Question: I am trying to create app which is match text with appropriate images by pointing with line.
I want to create app exactly same which is shown in the below image:

can any one please give me an idea?
This is my main class:
'''
public class MatchActivity extends Activity {
ArrayAdapter<String> listadapter;
float x1;
float y1;
float x2;
float y2;
@Override
public void onCreate(Bundle savedInstanceState) {
super.onCreate(savedInstanceState);
setContentView(R.layout.main);
String[] s1 = { "smiley1", "smiley2", "smiley3" };
ListView lv = (ListView) findViewById(R.id.text_list);
ArrayList<String> list = new ArrayList<String>();
list.addAll(Arrays.asList(s1));
listadapter = new ArrayAdapter<String>(this,R.layout.rowtext, s1);
lv.setAdapter(listadapter);
GridView gv = (GridView) findViewById(R.id.image_list);
gv.setAdapter(new ImageAdapter(this));
lv.setOnItemClickListener(new OnItemClickListener() {
public void onItemClick(AdapterView<?> arg0, View v, int arg2,
long arg3){
x1=v.getX();
y1=v.getY();
Log.d("list","text positions x1:"+x1+" y1:"+y1);
}
});
gv.setOnItemClickListener(new OnItemClickListener() {
public void onItemClick(AdapterView<?> arg0, View v, int arg2,
long arg3){
DrawView draw=new DrawView(MatchActivity.this);
x2=v.getX();
y2=v.getY();
draw.position1.add(x1);
draw.position1.add(y1);
draw.position2.add( x2);
draw.position2.add(y2);
Log.d("list","image positions x2:"+x2+" y2:"+y2);
LinearLayout ll=LinearLayout)findViewById(R.id.draw_line);
ll.addView(draw);
}
});
}
}
'''
This is my drawing class to draw a line:
'''
public class DrawView extends View {
Paint paint = new Paint();
private List<Float> position1=new ArrayList<Float>();
private List<Float> position2=new ArrayList<Float>();;
public DrawView(Context context) {
super(context);
invalidate();
Log.d("drawview","In DrawView class position1:"+position1+" position2:"+position2) ;
}
@Override
public void onDraw(Canvas canvas) {
super.onDraw(canvas);
Log.d("on draw","IN onDraw() position1:"+position1+" position2:"+position2);
assert position1.size() == position2.size();
for (int i = 0; i < position1.size(); i += 2) {
float x1 = position1.get(i);
float y1 = position1.get(i + 1);
float x2 = position2.get(i);
float y2 = position2.get(i + 1);
paint.setColor(Color.BLACK);
paint.setStrokeWidth(3);
canvas.drawLine(x1,y1, x2,y2, paint);
}
}
}
'''
My layout main.xml file:
'''
<LinearLayout xmlns:android="http://schemas.android.com/apk/res/android"
xmlns:tools="http://schemas.android.com/tools"
android:layout_width="match_parent"
android:layout_height="match_parent"
android:gravity="center_horizontal">
<ListView
android:id="@+id/text_list"
android:layout_width="150dp"
android:layout_height="fill_parent"
/>
<LinearLayout
android:id="@+id/draw_line"
android:layout_width="150dp"
android:layout_height="fill_parent"
android:background="#cccccc" />
<GridView
android:id="@+id/image_list"
android:layout_width="150dp"
android:layout_height="wrap_content"
android:gravity="center_horizontal"
android:stretchMode="columnWidth"
android:verticalSpacing="10dp"
android:columnWidth="150dp"/>
</LinearLayout>
'''
My Logcat details:
First time selection of text and image:
'''
10-19 10:42:23.672: D/Text list(653): Clicking on text co-ordinates are:0.0 ,151.0
10-19 10:42:25.831: D/Image list(653): Clicking on image co-ordinates are:0.0 ,320.0
10-19 10:42:25.861: D/onDraw()(653): In onDraw() co-ordinates of text position:[0.0, 151.0] image position:[0.0, 320.0]
'''
Second time selection of text and image:
'''
10-19 10:42:58.512: D/Text list(653): Clicking on text co-ordinates are:0.0 ,302.0
10-19 10:43:00.144: D/Image list(653): Clicking on image co-ordinates are:0.0 ,0.0
10-19 10:43:00.303: D/onDraw()(653): In onDraw() co-ordinates of text position:[0.0, 151.0] image position:[0.0, 320.0]
'''
Third time selection of text and image:
'''
10-19 10:43:24.962: D/Text list(653): Clicking on text co-ordinates are:0.0 ,0.0
10-19 10:43:26.144: D/Image list(653): Clicking on image co-ordinates are:0.0 ,320.0
10-19 10:43:26.261: D/onDraw()(653): In onDraw() co-ordinates of text position:[0.0, 151.0] image position:[0.0, 320.0]
'''
Thanks in advance .
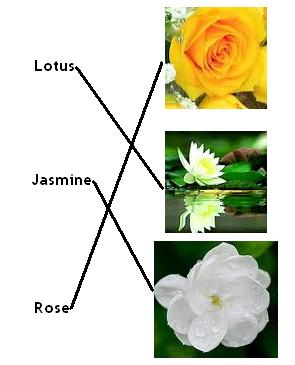
Answer: I would probably do this in a <URL>.
Some small comments on your code: Keep the variables that are local to methods in the methods, Float and float are automatically converted, and don't use arrays to represent objects that are better represented as classes (p1.getX() is more readable than p1.get(0)).
If you just want to draw lines between your points you can do something like this:
'''
public void onDraw(Canvas canvas) {
super.onDraw(canvas);
Log.d("on draw","on draw position1:"+position1+" position2:"+position2);
assert position1.size() == position2.size();
for (int i = 0; i < position1.size(); i += 2) {
float x1=position1.get(i);
float y1=position1.get(i+1);
float x2=position2.get(i);
float y2=position2.get(i+1);
paint.setColor(Color.BLACK);
paint.setStrokeWidth(3);
canvas.drawLine(x1,y1+75, x2+300,y2, paint);
}
}
'''
But now you have to make sure that the user clicks on the components in the right order. If you click twice on the same column you will have problems. You will have to solve that in the click handlers. The biggest issue I have with this is the hard coded constants 75 and 300. I don't see your layout so I don't know what you did there, but I'm quite sure that you will be better off using one component that draws everything.
Rewrite
This is a cleaned up version of your MatchActivity (untested though):
'''
package com.example.mediakey;
import java.util.ArrayList;
import java.util.Arrays;
import java.util.List;
import android.app.Activity;
import android.content.Context;
import android.graphics.Canvas;
import android.graphics.Color;
import android.graphics.Paint;
import android.os.Bundle;
import android.util.Log;
import android.view.View;
import android.widget.AdapterView;
import android.widget.AdapterView.OnItemClickListener;
import android.widget.ArrayAdapter;
import android.widget.GridView;
import android.widget.LinearLayout;
import android.widget.ListView;
public class MatchActivity extends Activity {
ArrayAdapter<String> listadapter;
DrawView draw;
@Override
public void onCreate(Bundle savedInstanceState) {
super.onCreate(savedInstanceState);
setContentView(R.layout.main);
String[] s1 = { "smiley1", "smiley2", "smiley3" };
ListView lv = (ListView) findViewById(R.id.text_list);
ArrayList<String> list = new ArrayList<String>();
list.addAll(Arrays.asList(s1));
listadapter = new ArrayAdapter<String>(this, R.layout.rowtext, s1);
lv.setAdapter(listadapter);
GridView gv = (GridView) findViewById(R.id.image_list);
gv.setAdapter(new ImageAdapter(this));
// This should be done in the layout xml
// I moved it here to do it only once not for every click
// I don't know how your layout is defined but it seems as this should
// be the parent component of the text and image views and it's not.
// If it works like this I don't think you should bother with it.
// Otherwise post your layout file.
LinearLayout ll= (LinearLayout) findViewById(R.id.draw_line);
draw = new DrawView(this);
ll.addView(draw);
lv.setOnItemClickListener(new OnItemClickListener() {
public void onItemClick(AdapterView<?> arg0, View v, int arg2, long arg3){
float x1 = v.getX();
float y1 = v.getY();
draw.addSourcePoint(x1, y1);
Log.d("list","text positions x1:"+x1+" y1:"+y1);
}
});
gv.setOnItemClickListener(new OnItemClickListener() {
public void onItemClick(AdapterView<?> arg0, View v, int arg2, long arg3){
float x2 = v.getX();
float y2 = v.getY();
draw.addDestinationPoint(x2, y2);
Log.d("list","image positions x2:"+x2+" y2:"+y2);
}
});
}
}
'''
And here is a rewritten DrawView (also untested):
'''
package com.example.mediakey;
import java.util.ArrayList;
import java.util.List;
import android.content.Context;
import android.graphics.Canvas;
import android.graphics.Color;
import android.graphics.Paint;
import android.util.Log;
import android.view.View;
public class DrawView extends View {
Paint paint = new Paint();
private List<Float> position1=new ArrayList<Float>();
private List<Float> position2=new ArrayList<Float>();;
public DrawView(Context context) {
super(context);
invalidate();
Log.d("drawview","In DrawView class position1:"+position1+" position2:"+position2) ;
}
@Override
public void onDraw(Canvas canvas) {
super.onDraw(canvas);
Log.d("on draw","IN onDraw() position1:"+position1+" position2:"+position2);
assert position1.size() == position2.size();
for (int i = 0; i < position1.size(); i += 2) {
float x1 = position1.get(i);
float y1 = position1.get(i + 1);
float x2 = position2.get(i);
float y2 = position2.get(i + 1);
paint.setColor(Color.BLACK);
paint.setStrokeWidth(3);
canvas.drawLine(x1,y1, x2,y2, paint);
}
}
public void addSourcePoint(float x1, float y1) {
position1.add(x1);
position1.add(y1);
}
public void addDestinationPoint(float x2, float y2) {
position2.add(x2);
position2.add(y2);
invalidate();
}
}
'''
Now you need to check which of the add*Points methods where called last and if the same is called twice in a row you need to handle that. You need to solve this your self.